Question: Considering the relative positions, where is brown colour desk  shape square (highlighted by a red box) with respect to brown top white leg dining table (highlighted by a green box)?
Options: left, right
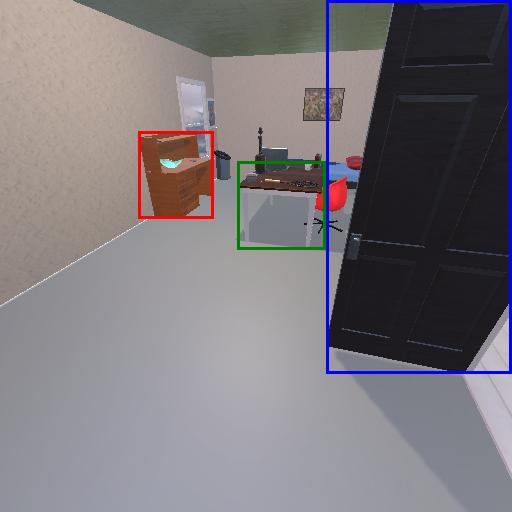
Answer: left